Question: I'm working on a client-server tile-based game. Client holds data in 3-dimensional 'std::vector' and in each frame it compares it's content with the one that server sends (I have a separate 'std::vector' at the client side which is filled with data sent by server).
Now the map at the client side consists of 15x11 tiles, each of which holds data about 10 objects placed on it, so I get 15*11*10 = 1650 elements in a 'std::vector'.
I'm comparing data in both 'std::vector's and if something changed, I create new object / remove object / move object, depending on what are the differences. This is how I do it:
'''
std::vector<IdAndPosition> clientIds;
std::vector<IdAndPosition> serverIds;
// Fill client ids
for(unsigned int i = 0; i < m_tiles.size(); i++)
{
for(unsigned int j = 0; j < m_tiles[i].size(); j++)
{
for(unsigned int s = 0; s < m_tiles[i][j].getObjects().size(); s++)
{
clientIds.push_back(IdAndPosition(m_tiles[i][j].getObjectAtPosition(s)->getId(), i, j, s));
}
}
}
// Fill server ids
for(unsigned int i = 0; i < g_gameStateData.m_gameObjects.size(); i++)
{
for(unsigned int j = 0; j < g_gameStateData.m_gameObjects[i].size(); j++)
{
for(unsigned int s = 0; s < g_gameStateData.m_gameObjects[i][j].size(); s++)
{
serverIds.push_back(IdAndPosition(g_gameStateData.m_gameObjects[i][j][s].second, i, j, s));
}
}
}
for (int i = 0; i < serverIds.size(); i++)
{
IdAndPosition& serverId = serverIds[i];
bool found = false;
for(int j = 0; j < clientIds.size(); j++)
{
IdAndPosition& clientId = clientIds[j];
found = serverId.id == clientId.id;
if(found)
break;
}
if(!found)
{
// If not found, create that object
// tileX // tileY
m_tiles[serverId.pos[0]][serverId.pos[1]].addObjectAtPosition(
TGameObjectFactory::createGameObject(g_gameStateData.m_gameObjects[serverId.pos[0]][serverId.pos[1]][serverId.pos[2]].first), // Game object
serverId.pos[2] // Position at stack
);
// And set it's individual id
m_tiles[serverId.pos[0]][serverId.pos[1]].getObjectAtPosition(serverId.pos[2])->setId(g_gameStateData.m_gameObjects[serverId.pos[0]][serverId.pos[1]][serverId.pos[2]].second);
}
}
for (int i = 0; i < clientIds.size(); i++)
{
IdAndPosition& clientId = clientIds[i];
bool found = false;
for(int j = 0; j < serverIds.size(); j++)
{
IdAndPosition& serverId = serverIds[j];
found = serverId.id == clientId.id;
if(found)
break;
}
if(!found)
{
// If not found, create empty object at this position
// tileX // tileY
m_tiles[clientId.pos[0]][clientId.pos[1]].addObjectAtPosition(
TGameObjectFactory::createGameObject(NO_GAME_OBJECT_ID), // Empty game object (we're removing deprecated one)
clientId.pos[2] // Position at stack
);
}
}
'''
The problem is that I get a big performance drop due to calling that function (from ~90 to ~20 fps) in debug mode. I know that's quite a big amount of data to go through each frame, but I have no idea how I could design it so that it's not that slow.
I used Performance Analysis in Visual Studio 2012 in order to find out what exactly causes the biggest performance drops, and I got that result:

So it looks like '[] operator' for 'std::vector' is the main reason.
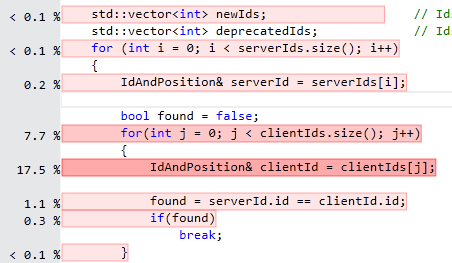
Answer: There is bounds checking in the debug version of '[]' (in my MSVC++) which is removed in release, this might be why it is relatively so high..
This is the code I see.
'''
const_reference operator<URL> const
{ // subscript nonmutable sequence
#if _ITERATOR_DEBUG_LEVEL == 2
if (size() <= _Pos)
{ // report error
_DEBUG_ERROR("vector subscript out of range");
_SCL_SECURE_OUT_OF_RANGE;
}
#elif _ITERATOR_DEBUG_LEVEL == 1
_SCL_SECURE_VALIDATE_RANGE(_Pos < size());
#endif /* _ITERATOR_DEBUG_LEVEL */
return (*(this->_Myfirst + _Pos));
}
'''
Pretty much every line is gone in release except the last..